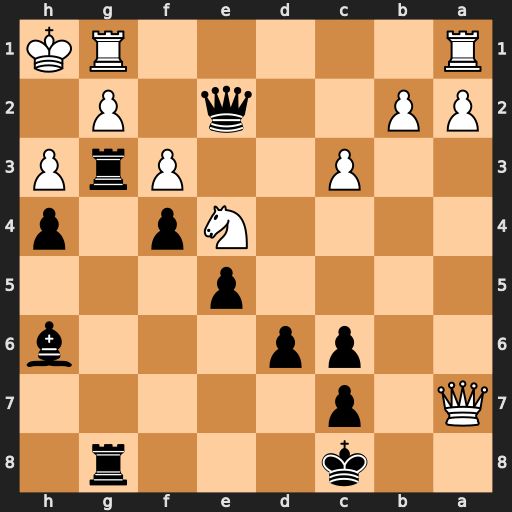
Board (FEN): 2k3r1/Q1p5/2pp3b/4p3/4Np1p/2P2PrP/PP2q1P1/R5RK
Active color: b
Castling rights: -
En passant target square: -
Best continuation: Rxg2 Qa8+ Kd7 Nf6+ Ke6 Qxg8+ Rxg8